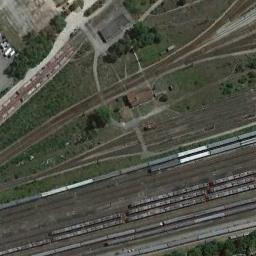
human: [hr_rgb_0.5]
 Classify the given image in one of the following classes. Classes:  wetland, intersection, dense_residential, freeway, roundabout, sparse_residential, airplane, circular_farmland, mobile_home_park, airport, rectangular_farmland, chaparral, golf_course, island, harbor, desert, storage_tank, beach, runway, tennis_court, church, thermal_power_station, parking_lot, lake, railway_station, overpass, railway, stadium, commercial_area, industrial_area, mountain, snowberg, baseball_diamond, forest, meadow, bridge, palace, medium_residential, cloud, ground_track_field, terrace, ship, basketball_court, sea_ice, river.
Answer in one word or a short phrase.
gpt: railway